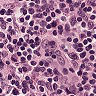
Metastatic tissue present: no